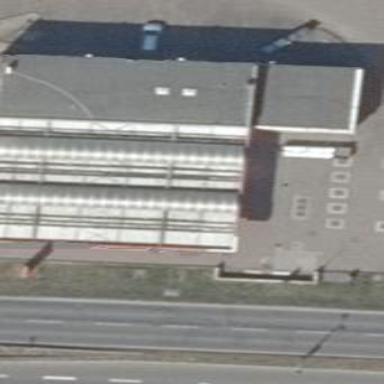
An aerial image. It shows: View of roof of building.